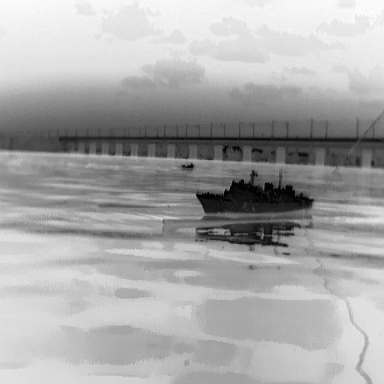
There are two warships in the infrared image.